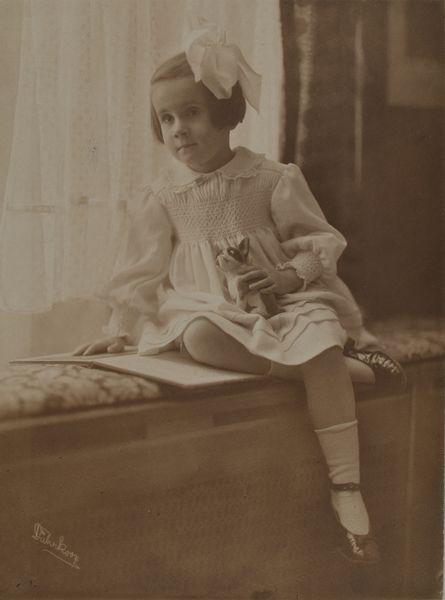
Titel: Renate Scholz
Künstler: Minya Diez-Dührkoop
Standort: Hamburg
Institution: Museum für Kunst und Gewerbe Hamburg
Schlagwörter: bildnis, portrait, kind, papier, foto, fotografie, photographie, photo, fensterbank, lichtbild, konterfei, bildwerke, angewandte und bildende kunst, hessische systematik, porträt, porträtfotografie, porträtphotographie, platindruck, platinotypie